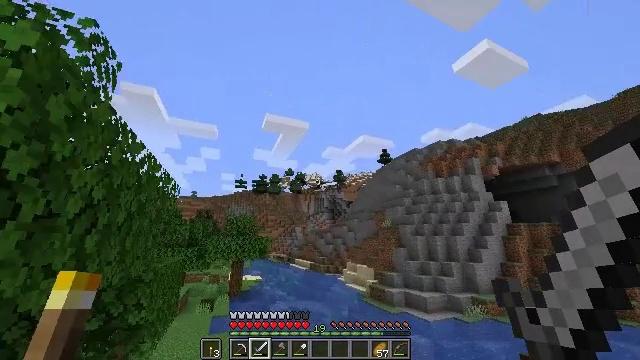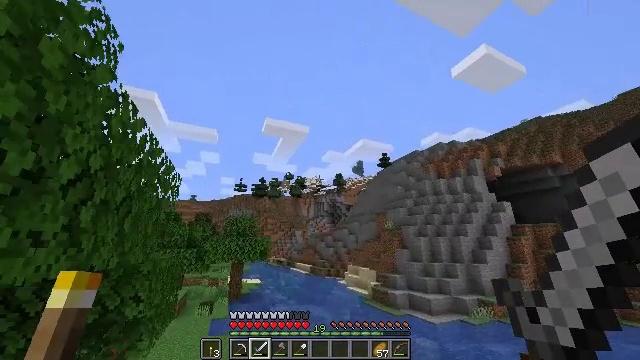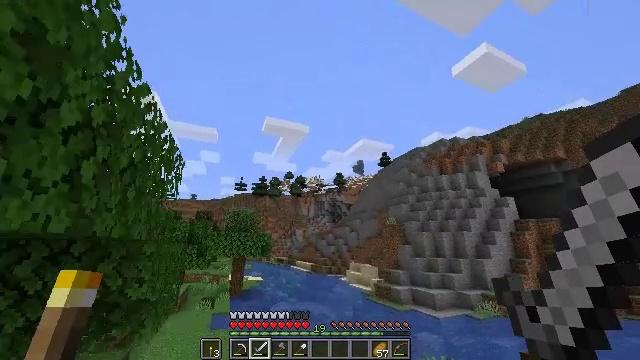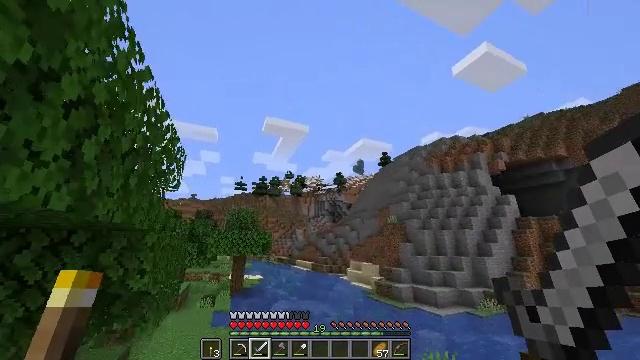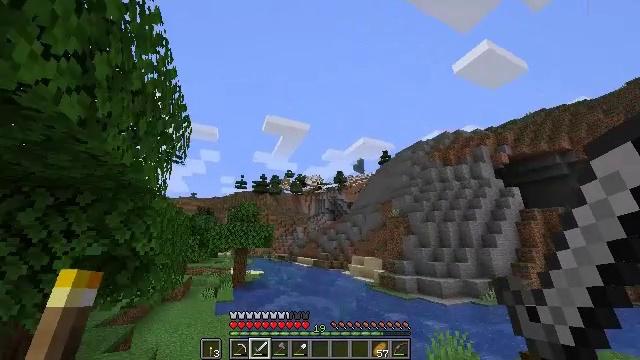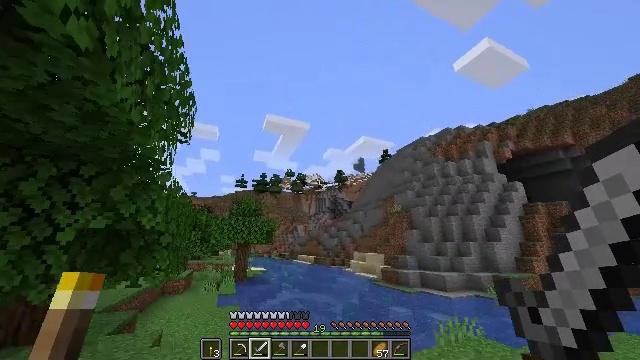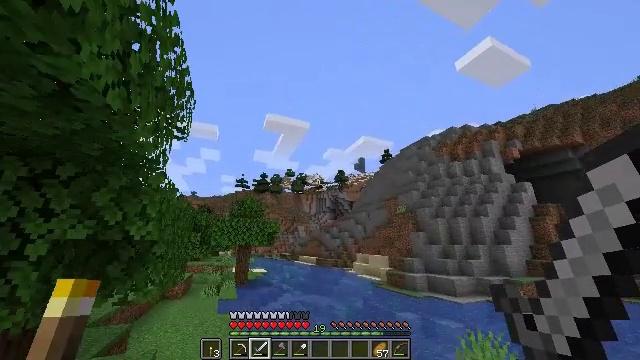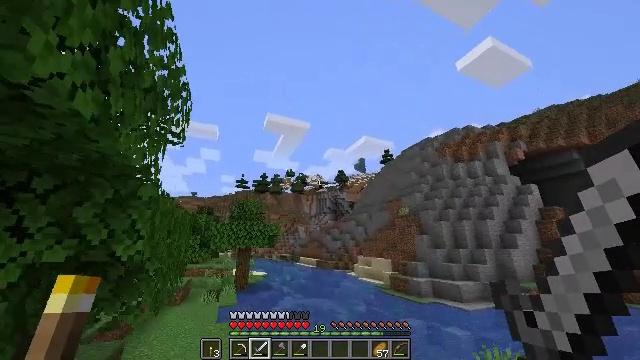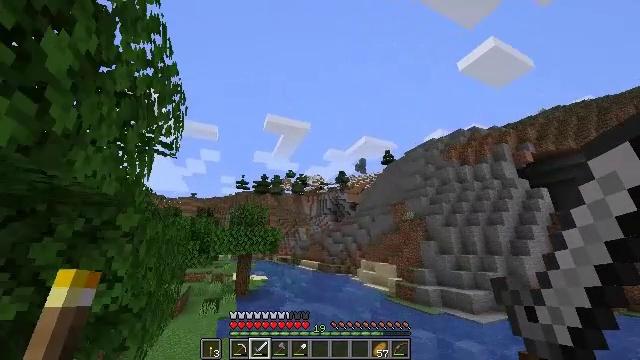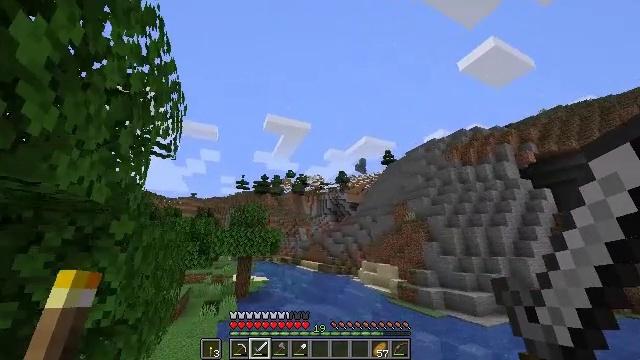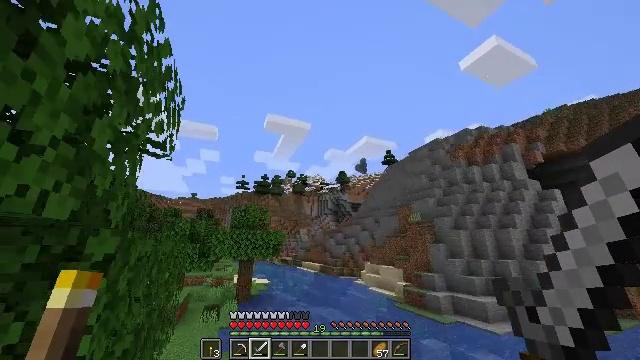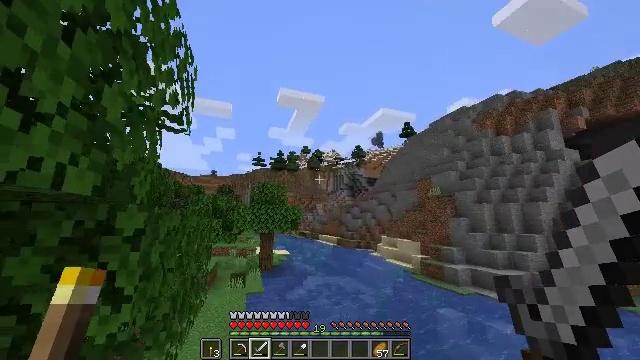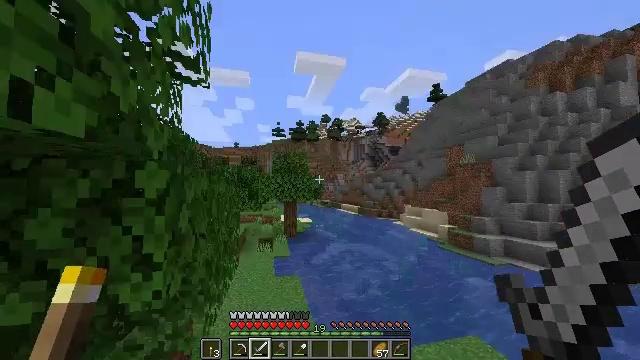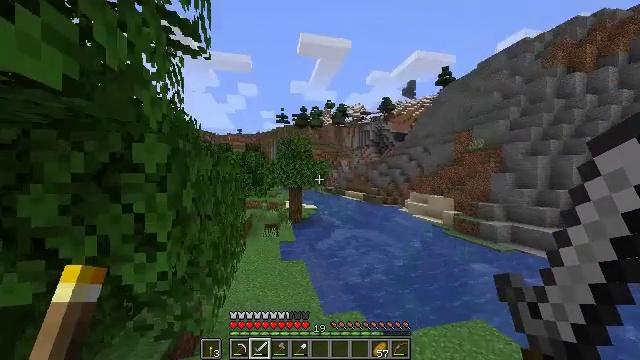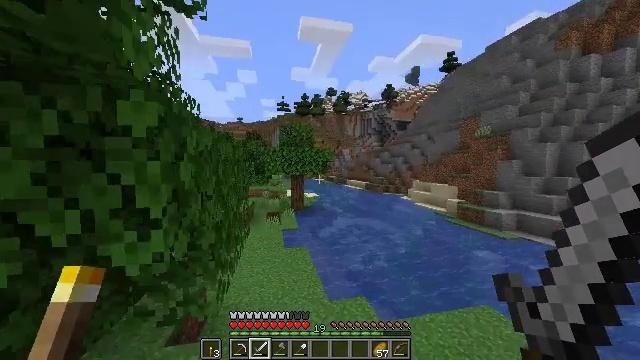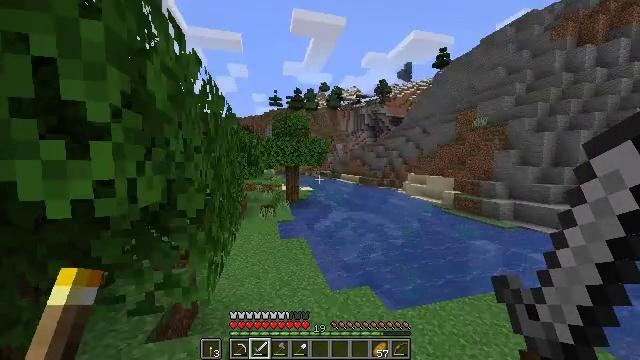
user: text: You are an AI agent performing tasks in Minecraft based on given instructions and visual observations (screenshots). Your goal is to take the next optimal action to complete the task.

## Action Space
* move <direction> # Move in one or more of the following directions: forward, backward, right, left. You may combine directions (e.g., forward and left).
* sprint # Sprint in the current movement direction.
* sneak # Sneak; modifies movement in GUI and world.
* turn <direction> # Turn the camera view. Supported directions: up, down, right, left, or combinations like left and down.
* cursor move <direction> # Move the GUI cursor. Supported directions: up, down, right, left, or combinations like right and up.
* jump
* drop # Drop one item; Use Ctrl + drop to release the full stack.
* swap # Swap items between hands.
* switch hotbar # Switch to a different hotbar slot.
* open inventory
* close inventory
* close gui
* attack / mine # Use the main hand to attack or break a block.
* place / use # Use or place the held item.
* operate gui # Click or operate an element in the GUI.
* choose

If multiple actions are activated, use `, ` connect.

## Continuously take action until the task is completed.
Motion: motion action
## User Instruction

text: Dig up the grass block for dirt.
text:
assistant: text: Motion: move forward and move left, sprint, turn up
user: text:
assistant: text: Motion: move forward and move left, sprint
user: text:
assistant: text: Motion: move forward and move left, sprint
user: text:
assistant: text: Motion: move forward and move left, sprint, jump
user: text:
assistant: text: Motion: move forward and move left, sprint, jump
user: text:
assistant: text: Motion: move forward and move left, sprint, jump
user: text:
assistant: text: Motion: move forward and move left, sprint, jump
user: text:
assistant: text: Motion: move forward and move left, sprint, jump
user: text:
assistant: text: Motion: move forward and move left, sprint
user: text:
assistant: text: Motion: move forward and move left, sprint
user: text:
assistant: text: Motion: move forward and move left, sprint, turn left and down
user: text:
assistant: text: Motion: move forward and move left, sprint, turn left and down
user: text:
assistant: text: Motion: move forward and move left, sprint, turn left and down
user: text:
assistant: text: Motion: move forward and move left, sprint, turn down
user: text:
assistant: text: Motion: move forward, sprint, turn right
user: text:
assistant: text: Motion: move forward, sprint, turn right
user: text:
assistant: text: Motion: move forward, sprint, turn right and up
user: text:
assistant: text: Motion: sprint, turn right and up
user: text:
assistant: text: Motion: turn right and up
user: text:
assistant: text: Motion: turn up
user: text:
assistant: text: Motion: move right
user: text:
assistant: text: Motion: move right
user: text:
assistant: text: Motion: move right
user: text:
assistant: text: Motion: move forward and move right
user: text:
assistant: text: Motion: move forward and move right
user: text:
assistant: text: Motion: move forward and move right
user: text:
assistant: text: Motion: move forward and move right, sprint
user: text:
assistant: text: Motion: move forward and move right, sprint
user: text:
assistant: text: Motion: move forward and move right, sprint
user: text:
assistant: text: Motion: move forward and move right, sprint